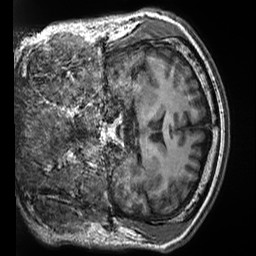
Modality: T1w
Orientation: coronal
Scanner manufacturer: siemens
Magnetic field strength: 3 T
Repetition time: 2.5 s
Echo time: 0.00299 s